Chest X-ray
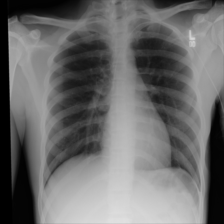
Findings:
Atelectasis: negative
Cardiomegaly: negative
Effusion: negative
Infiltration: negative
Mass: negative
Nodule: negative
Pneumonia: negative
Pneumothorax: negative
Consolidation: negative
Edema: negative
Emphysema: negative
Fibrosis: negative
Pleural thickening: negative
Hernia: negative